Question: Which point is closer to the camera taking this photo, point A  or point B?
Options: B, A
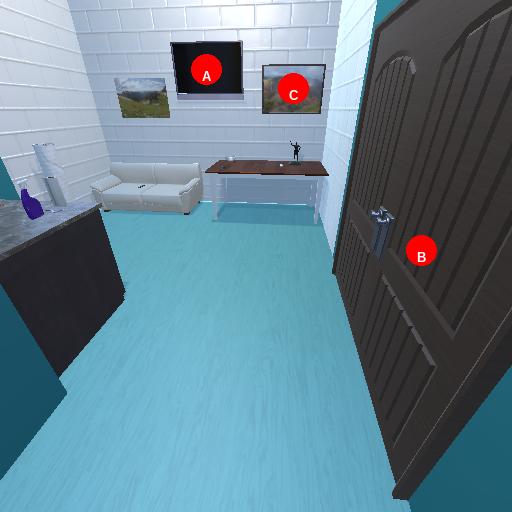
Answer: B